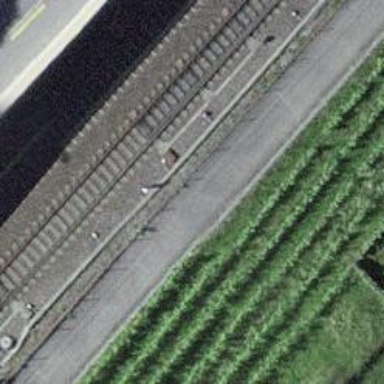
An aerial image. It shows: Single railway track with electrification through contact line.